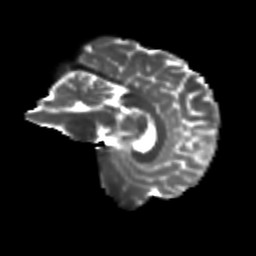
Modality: T2w
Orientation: sagittal
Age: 21
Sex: male
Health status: healthy
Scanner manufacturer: siemens
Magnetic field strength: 3 T
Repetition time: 8.6 s
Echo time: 0.095 s